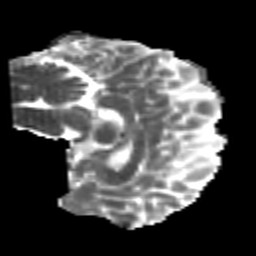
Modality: MD
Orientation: sagittal
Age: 24
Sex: male
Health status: healthy
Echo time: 0.074 s